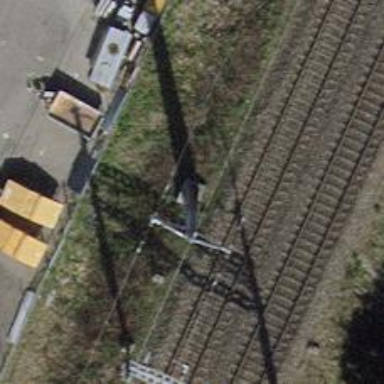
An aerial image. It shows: Power pole.